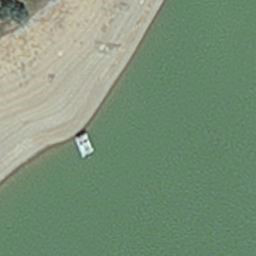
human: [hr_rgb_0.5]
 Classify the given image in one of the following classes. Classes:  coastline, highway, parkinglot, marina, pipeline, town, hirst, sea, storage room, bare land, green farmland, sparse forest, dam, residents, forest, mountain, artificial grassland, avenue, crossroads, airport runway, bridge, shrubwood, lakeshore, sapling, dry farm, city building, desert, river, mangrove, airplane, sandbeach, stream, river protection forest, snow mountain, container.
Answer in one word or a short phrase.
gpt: hirst